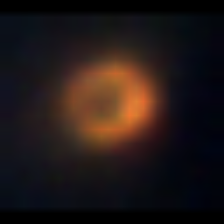
Taxon: NanoPlankton
Group: Other